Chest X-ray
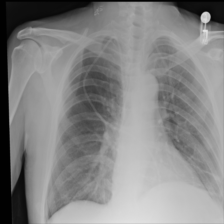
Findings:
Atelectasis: positive
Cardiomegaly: negative
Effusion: negative
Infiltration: negative
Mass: negative
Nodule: negative
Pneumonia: negative
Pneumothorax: positive
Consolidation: negative
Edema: negative
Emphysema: negative
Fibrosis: negative
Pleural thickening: negative
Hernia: negative